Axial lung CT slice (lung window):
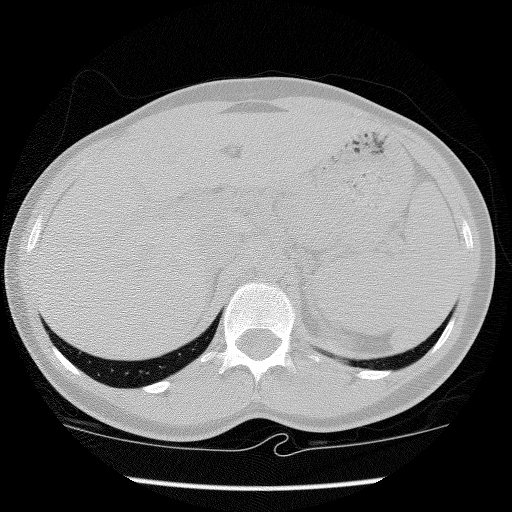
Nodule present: no